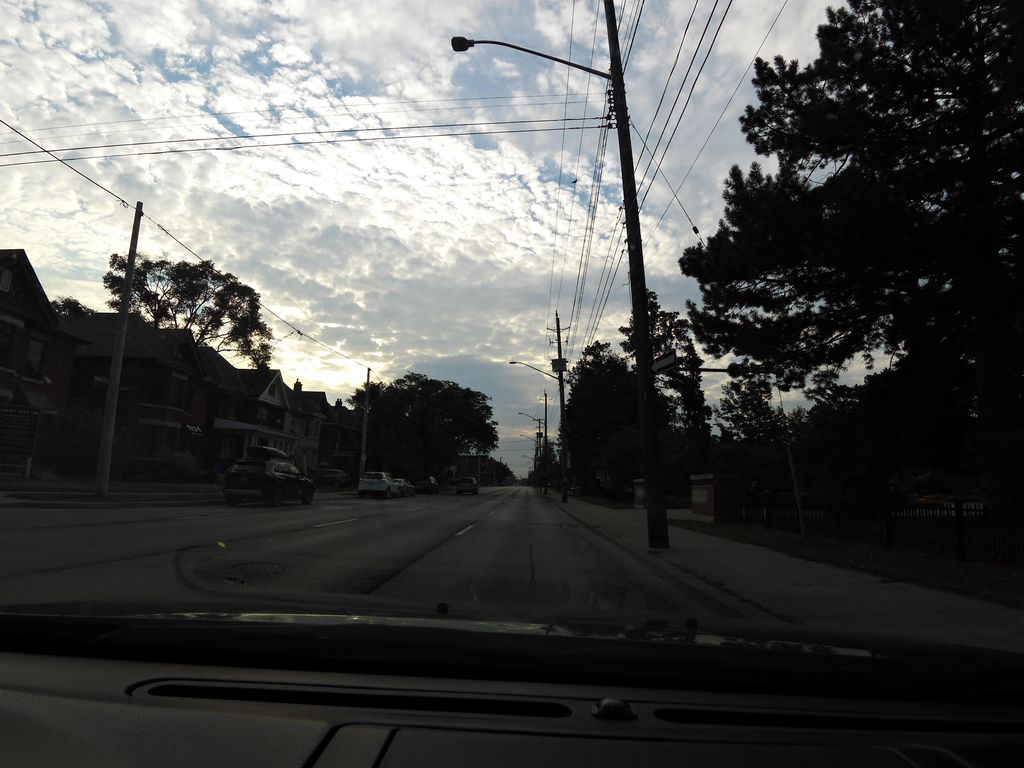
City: hamilton